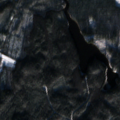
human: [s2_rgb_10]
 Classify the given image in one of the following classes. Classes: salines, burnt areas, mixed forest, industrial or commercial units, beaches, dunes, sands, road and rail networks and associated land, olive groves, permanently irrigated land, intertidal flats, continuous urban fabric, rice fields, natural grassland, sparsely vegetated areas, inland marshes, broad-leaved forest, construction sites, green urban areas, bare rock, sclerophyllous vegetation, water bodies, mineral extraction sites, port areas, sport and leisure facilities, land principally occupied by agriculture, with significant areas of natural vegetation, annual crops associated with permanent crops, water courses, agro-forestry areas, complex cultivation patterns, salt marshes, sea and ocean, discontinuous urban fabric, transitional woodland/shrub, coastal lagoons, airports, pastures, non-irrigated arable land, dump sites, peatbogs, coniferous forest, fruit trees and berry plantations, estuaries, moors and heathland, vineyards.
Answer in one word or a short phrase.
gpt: coniferous forest, mixed forest, transitional woodland/shrub